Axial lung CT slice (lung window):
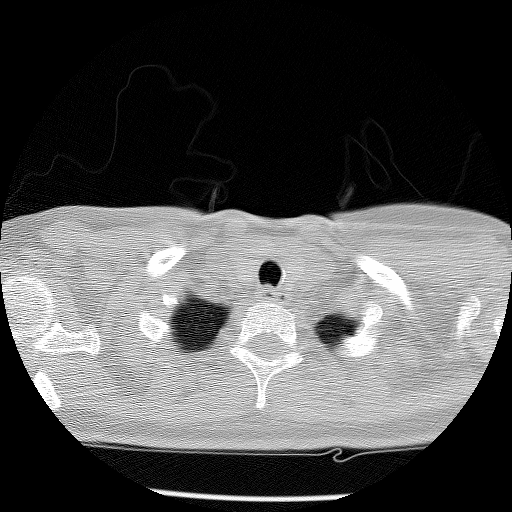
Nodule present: no